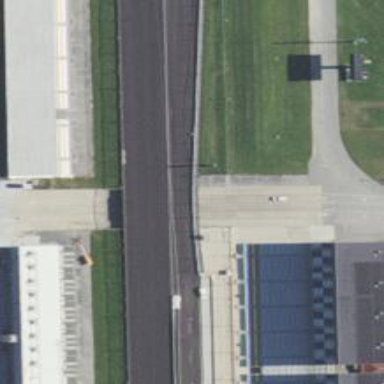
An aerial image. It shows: Motor sport raceway.